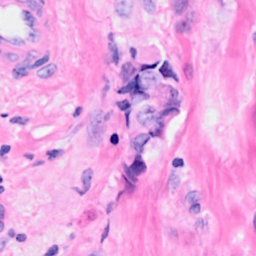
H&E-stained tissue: Breast